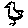
Label: bird